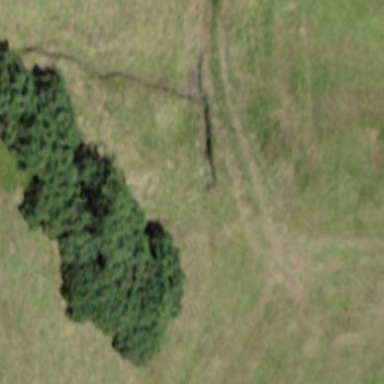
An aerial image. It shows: Patch of scrub vegetation.